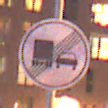
Verkehrszeichen: EndeUeberholverbotKraftfahrzeuge
Umgebung: Outdoor, Urban
Tageszeit: Night
Wetter: PartlyCloudy
Licht: Artificial
Jahreszeit: NotSpecified
Kontrast: HighContrast